Field crop: maize
Growth stage: 2
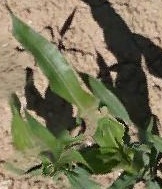
Species: maize